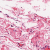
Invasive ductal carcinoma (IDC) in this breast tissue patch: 0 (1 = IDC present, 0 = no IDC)